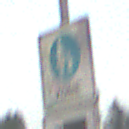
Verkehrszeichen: BeginnFussgaengerzone
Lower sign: MehrspurigeFahrzeugeFrei3
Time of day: MorningAfternoon
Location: Outdoor (Suburban)
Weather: Overcast
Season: NotSpecified
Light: Natural